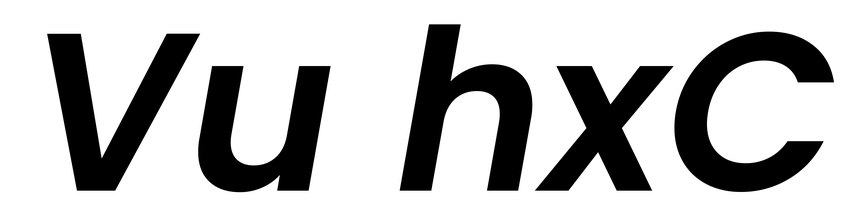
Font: Poppins-SemiBoldItalic